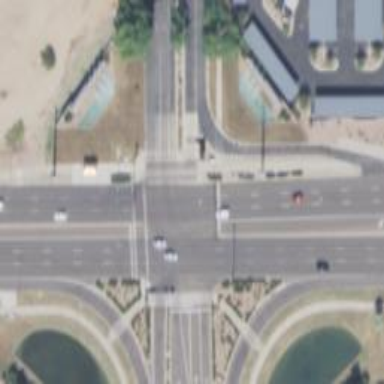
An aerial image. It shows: Solid stop line on the road marking.